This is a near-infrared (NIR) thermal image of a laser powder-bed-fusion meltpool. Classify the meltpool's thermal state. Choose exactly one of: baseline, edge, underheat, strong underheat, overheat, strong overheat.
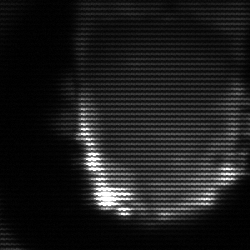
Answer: baseline